Question: I am running an Xcode 8 / Swift 3 program pulling data from a firebase database. I am adding "Brands" into a "Store" Detail.
Here is what the data looks like:

I am able to access all of the "root" data such as locality and thoroughfare using the following code.
'''
let storeName = value["StoreName"] as! String
let subThouroughfare = value["subThouroughfare"] as! String
let thouroughfare = value["Thouroughfare"] as! String
let administrativeArea = value["administrativeArea"] as! String
'''
I am not sure how to access the embedded data, and eventually there will be more then one "Brand" key with 4 values structured as such:
'''
$StoreKey:
brands:
$brandKey1:
Value1: String
Value2: String
Value3: String
Value4: String
$brandKey2:
Value1: String
etc...
'''
So far I have a Struct setup as the following and I will need to query the brand from the brand part of the table:
'''
var ProductList = [storeStruct]()
struct BrandStruct{
let BrandKey: String
let BrandName: String
let Value1: String
let Value2: String
let Value3: String
let Value4: String
}
'''
What is the best way to get at that data and structure it into a useable array so I can fill a table? Or should I keep trying to query the Firebase until I get something I can use?
Thanks for the help!
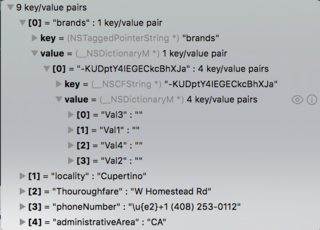
Answer: Start by fetching 'let brands = value["brands"] as! NSDictionary', completely parallel to what you're already doing. Now ask for 'brands.allKeys'; that's an array of the brand keys. For each key, you can then ask for 'brands[thisKey] as! NSDictionary' and you'll get back the dictionary containing the four values keyed on '"Val1"', '"Val2"', '"Val3"', and '"Val4"'. (Again, if the names and quantity of these keys can vary, 'allKeys' will tell you what they are.)